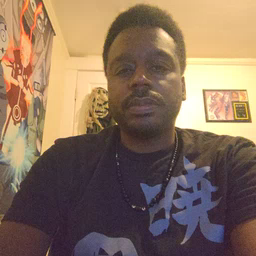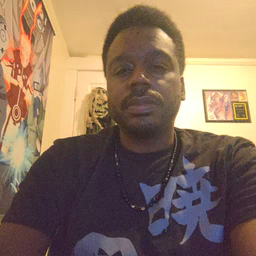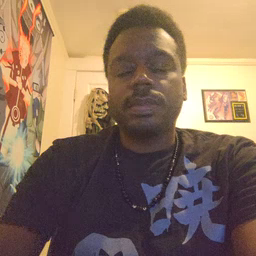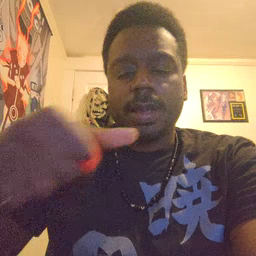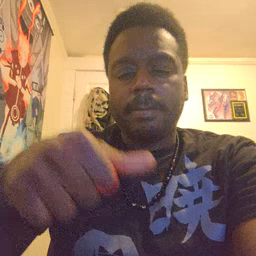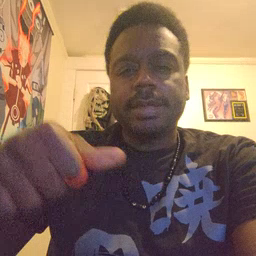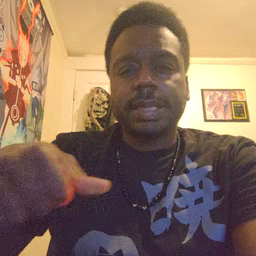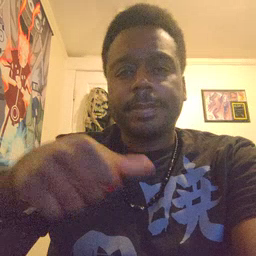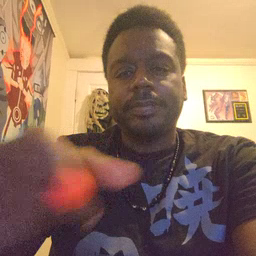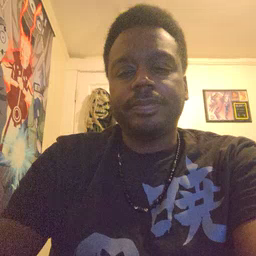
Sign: puzzle